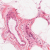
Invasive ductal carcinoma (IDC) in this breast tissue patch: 0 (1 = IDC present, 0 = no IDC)